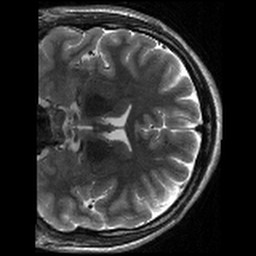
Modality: T2w
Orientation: coronal
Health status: healthy
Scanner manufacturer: siemens
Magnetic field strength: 3 T
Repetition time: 8.02 s
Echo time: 0.08 s